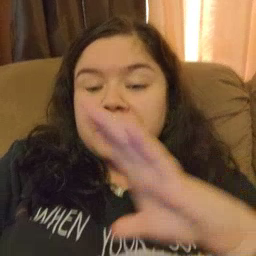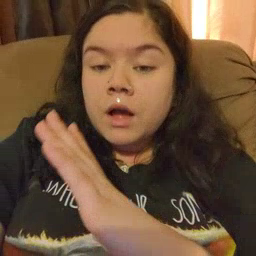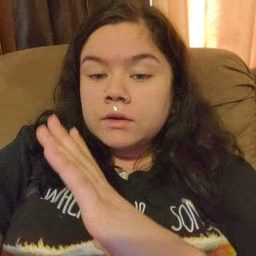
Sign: fine